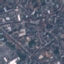
Label: Residential